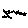
Label: zigzag